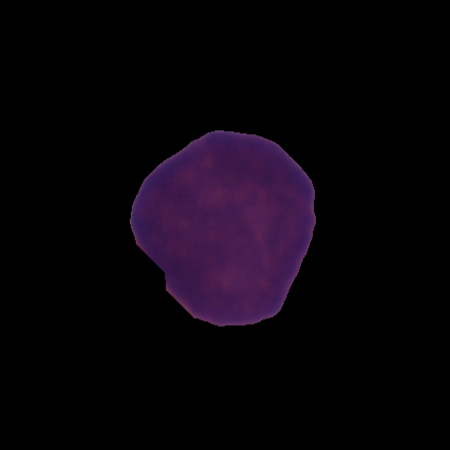
Label: healthy